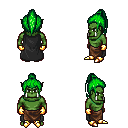
a pixel art fantasy rpg character, male body template, orc, green skin, black cape, robe skirt, green long topknot hairstyle, gold gloves, gold boots, four views (front, back, left, right), 2x2 character sprite sheet, small pixel art, hard edges, no anti-aliasing